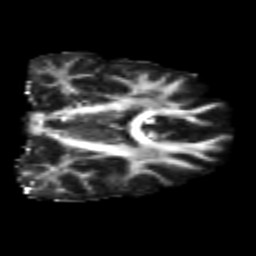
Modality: FA
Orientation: coronal
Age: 38
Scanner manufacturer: philips
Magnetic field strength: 3 T
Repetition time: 8.584 s
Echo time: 0.1273 s